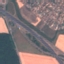
Label: Highway